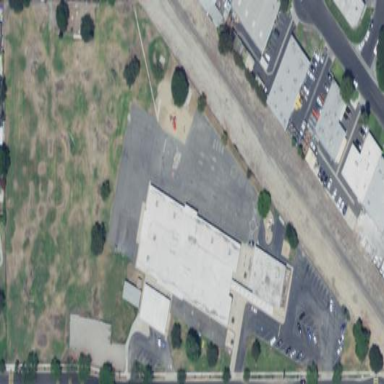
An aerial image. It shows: School.